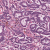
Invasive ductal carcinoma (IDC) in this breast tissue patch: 1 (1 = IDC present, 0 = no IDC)